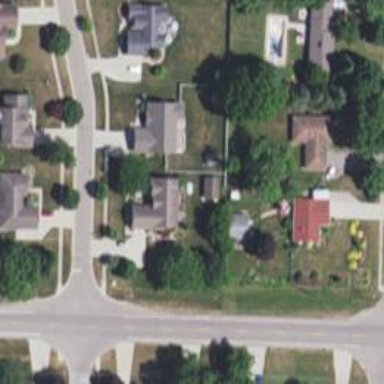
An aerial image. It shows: Driveway.